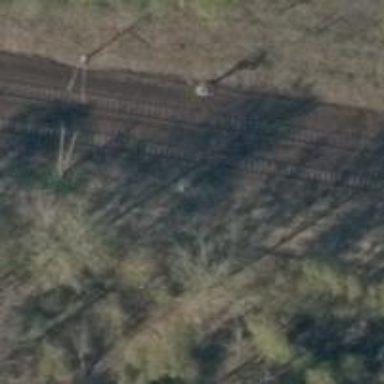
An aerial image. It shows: Railway signal.